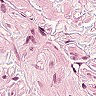
Metastatic tissue present: no